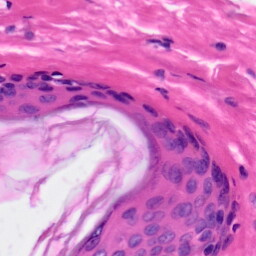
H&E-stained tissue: Skin